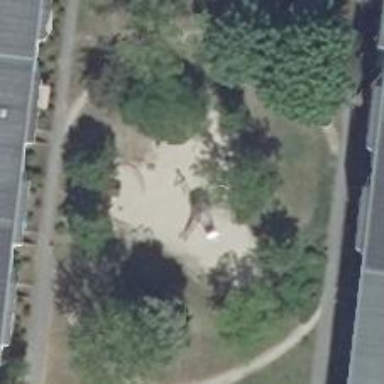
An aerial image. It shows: Playground area for leisure land.